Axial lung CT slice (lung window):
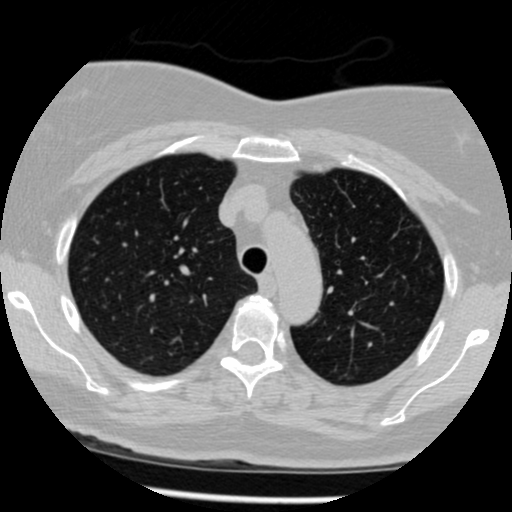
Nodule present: yes
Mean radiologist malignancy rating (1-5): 3